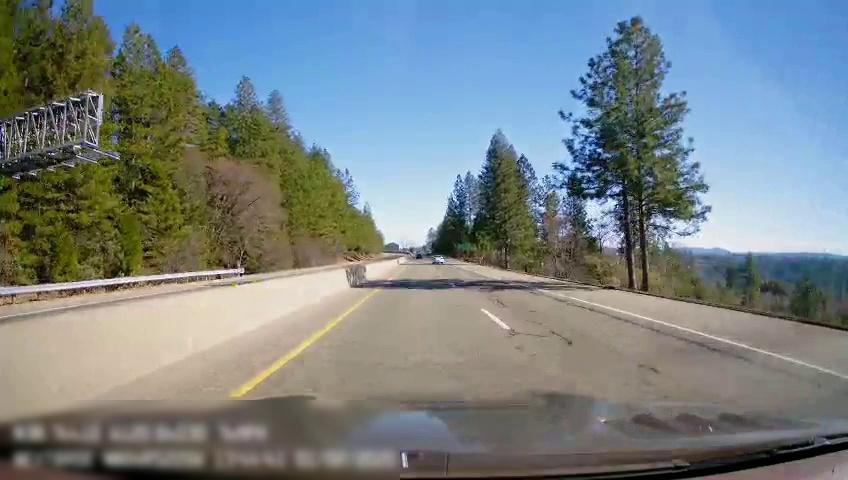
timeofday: Day
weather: Sunny
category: Drivable Space
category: Drivable Space
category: Vehicles | Car
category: Lanes | Alternate Lane
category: Lanes | Current Lane
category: Lanes | Alternate Lane
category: Lanes | Opposite Lane
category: Traffic | Signs